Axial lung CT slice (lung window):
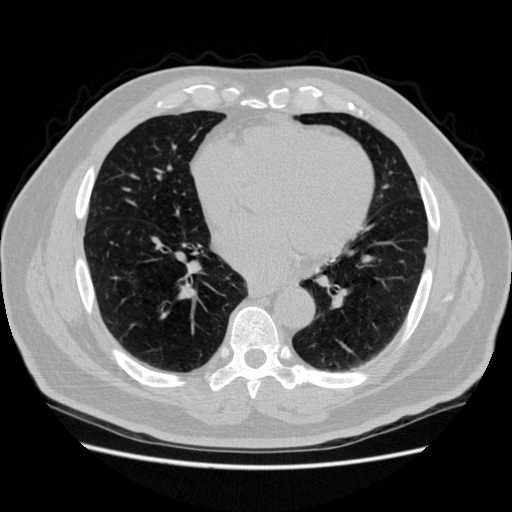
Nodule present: yes
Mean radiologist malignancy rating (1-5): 2